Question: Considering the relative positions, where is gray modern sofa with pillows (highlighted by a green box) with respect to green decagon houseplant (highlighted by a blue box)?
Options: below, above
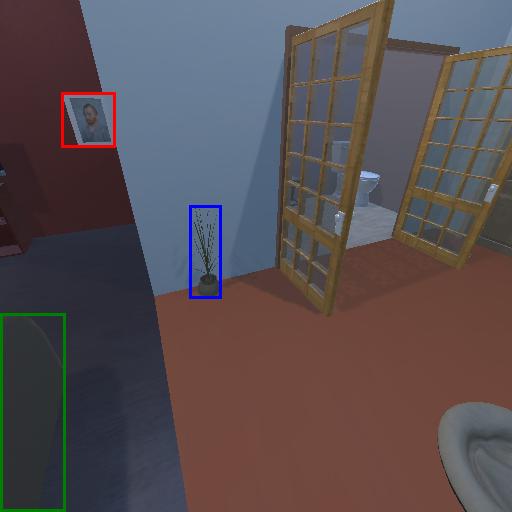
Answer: below